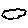
Label: cloud